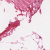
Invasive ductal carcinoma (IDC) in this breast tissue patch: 1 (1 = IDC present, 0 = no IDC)